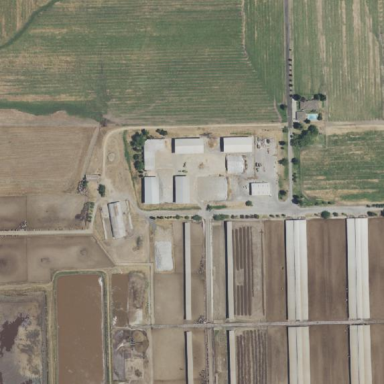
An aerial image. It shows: Farmyard area.